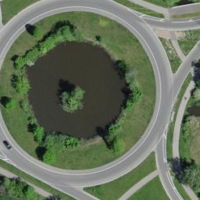
EUNIS habitat code: 57
Species observed at this site:
Lysimachia vulgaris